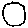
Label: circle